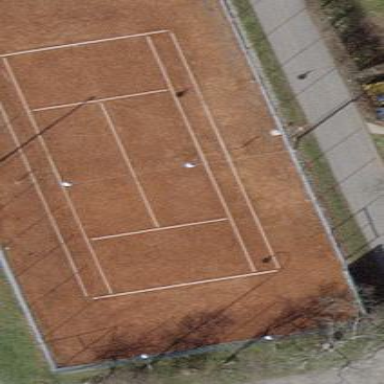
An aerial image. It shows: Tennis court on the leisure land pitch.